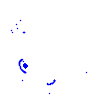
Particle: pion